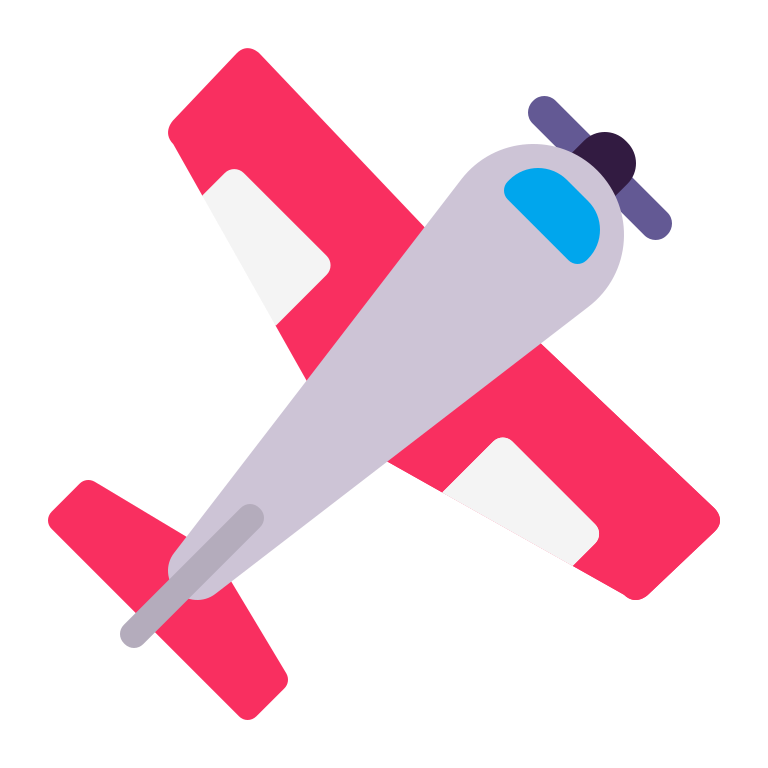
small airplane flat